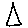
Label: triangle